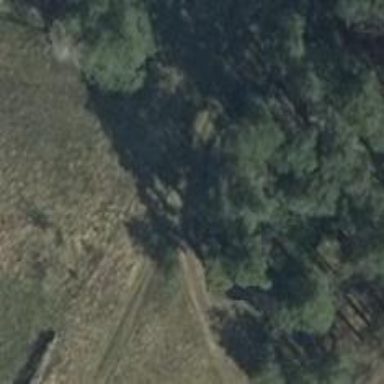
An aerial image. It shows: Grassy track road with grade 4 track type.